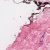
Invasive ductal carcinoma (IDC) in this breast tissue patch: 0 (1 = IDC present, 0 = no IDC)